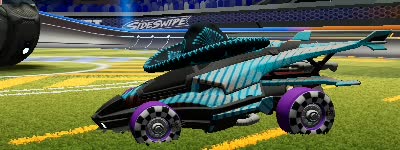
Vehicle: aftershock